Question: I'm new to C programming. I was trying to write a program that accepts an integer from user and displays its multiplication table up to 10 multiples.
This is my program:
'''
#include <stdio.h>
int main ()
{
int number;
int count = 1;
int sum;
printf("Enter a number to display its table: ");
scanf(" %i ", &number);
while (count <=10)
{
sum = number * count;
printf("%i x %i = %i
", number, count, sum);
count += 1;
}
return 0;
}
'''
Compilation successfully completes, but when I execute the output file, nothing happens, the terminal is stuck at nothing, i've to press ctrl+c to get out..

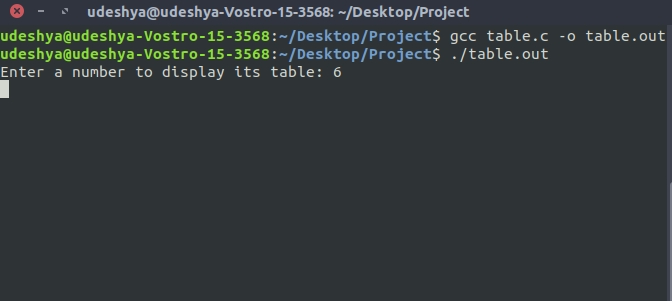
Answer: This is due to the spaces used in your scanf command.
If you replace that with
'''
scanf("%i", &number);
'''
you get an instant response.